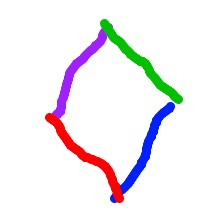
Shape: rhombus